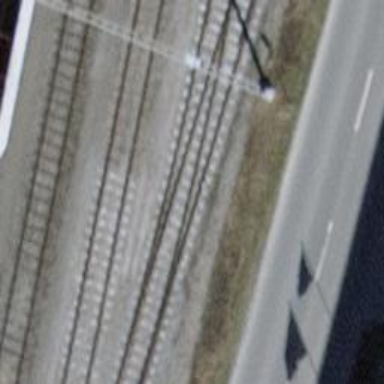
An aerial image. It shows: Railway switch.